Question: When I use Eclipse's 'Ctrl-Shift-o' to organize imports, 'Ctrl-1' for quick-fix, or alt-space to complete a reference, I'd like to be able to specify a preferred package (or alternately ignore a list of packages) to avoid namespace collisions. For instance, we always want java.util.List, but end up seeing the following dialog much too frequently:

Is there any way to avoid this?
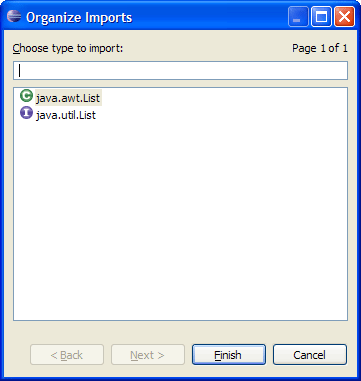
Answer: Eclipse supports negative import filters. For example, you can filter all 'java.awt.*' and 'javax.swing.*' packages so that they never come up as an option. This can be done in the preferences under the 'Java > Appearance > Type Filters' menu.
Incidentally, this is quite awkward, which lead me to file an <URL> to make it much simpler to filter unused types.